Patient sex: M
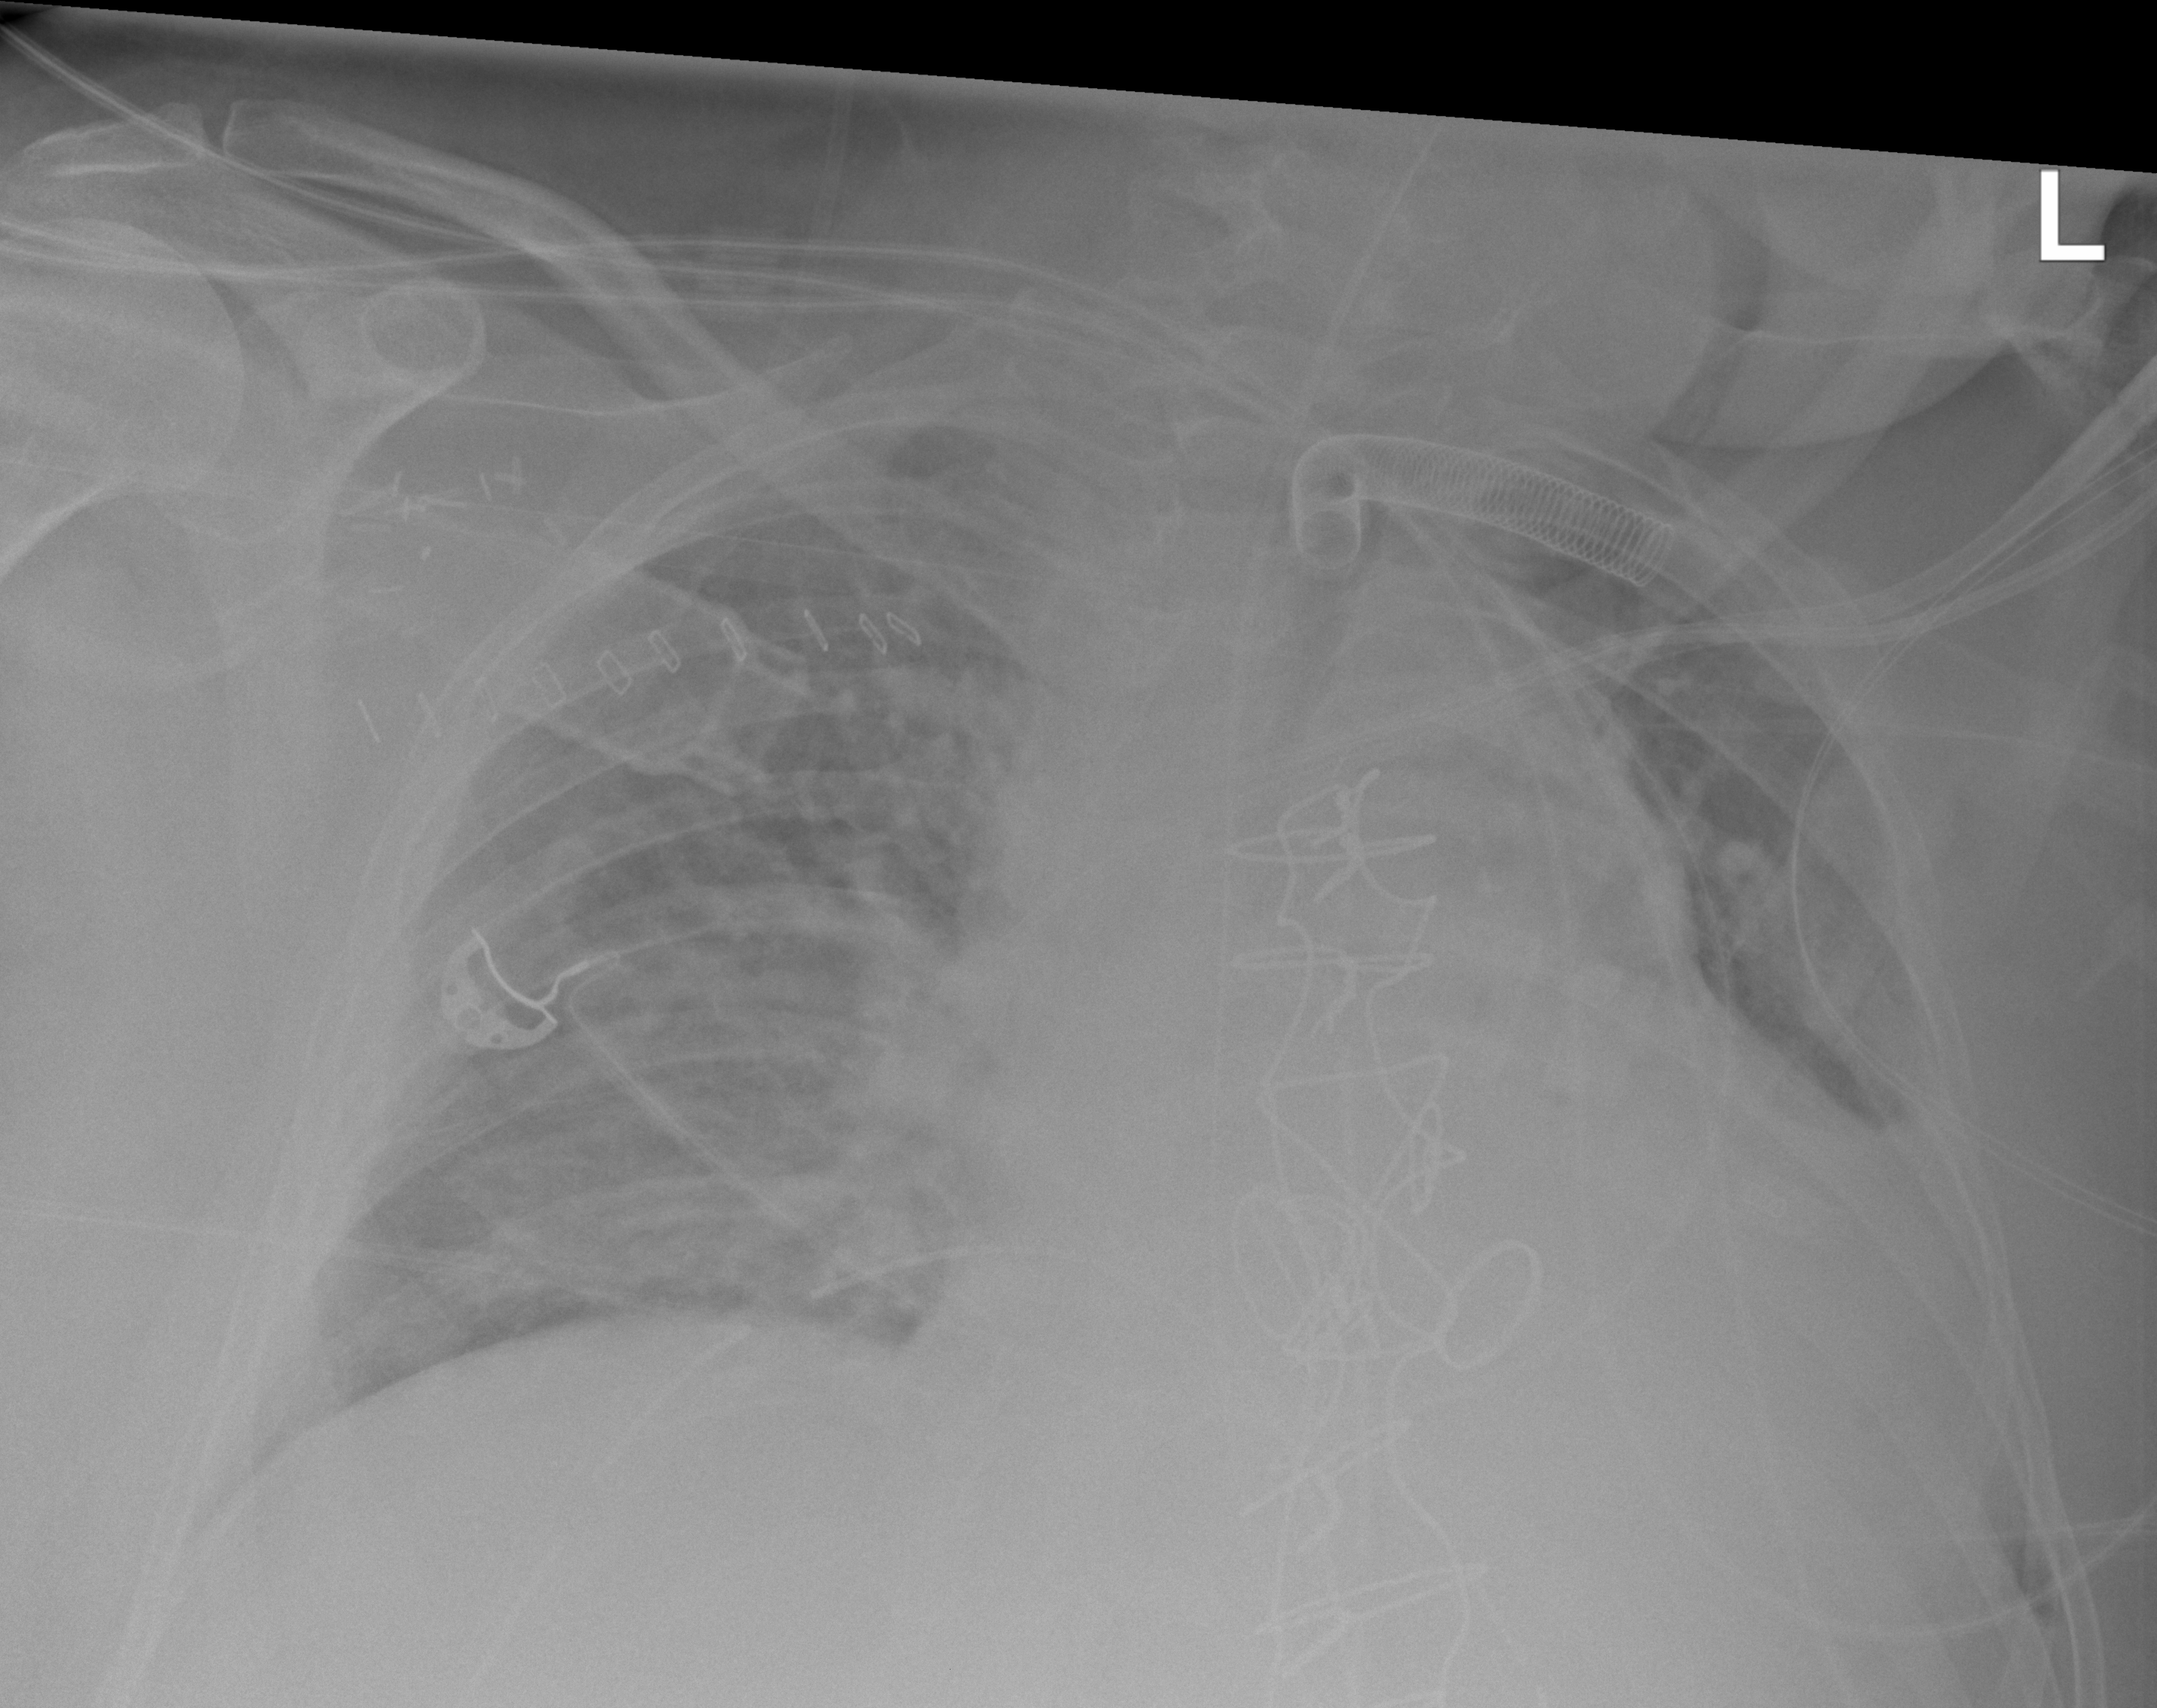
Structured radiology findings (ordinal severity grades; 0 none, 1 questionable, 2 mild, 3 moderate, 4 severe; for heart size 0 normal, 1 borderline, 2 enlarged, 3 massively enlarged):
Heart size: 2
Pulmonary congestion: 0
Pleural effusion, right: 0
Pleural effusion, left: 1
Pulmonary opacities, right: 2
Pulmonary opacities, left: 2
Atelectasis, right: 0
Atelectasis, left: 2